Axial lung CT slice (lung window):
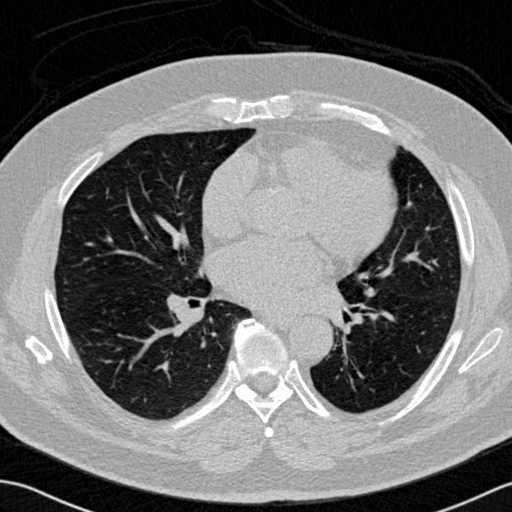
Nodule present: no